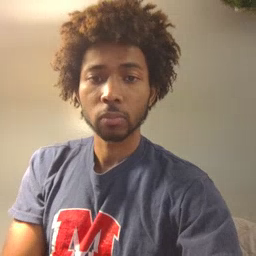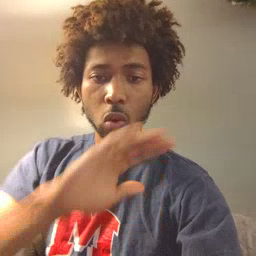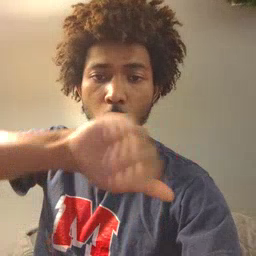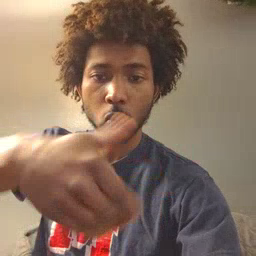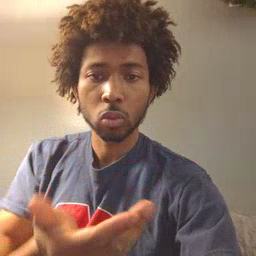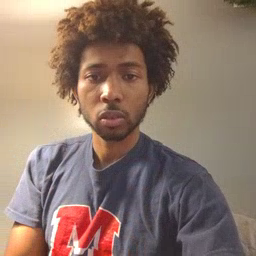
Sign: all